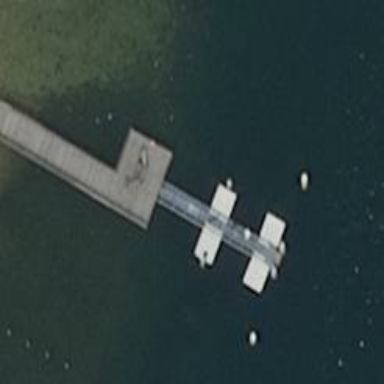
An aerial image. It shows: Man-made pier.